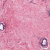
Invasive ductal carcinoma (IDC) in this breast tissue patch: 0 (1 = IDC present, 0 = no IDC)